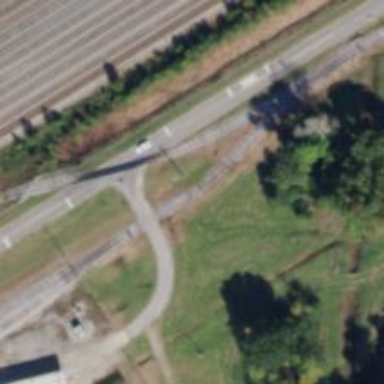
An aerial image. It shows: Railway spur for fuel transportation.